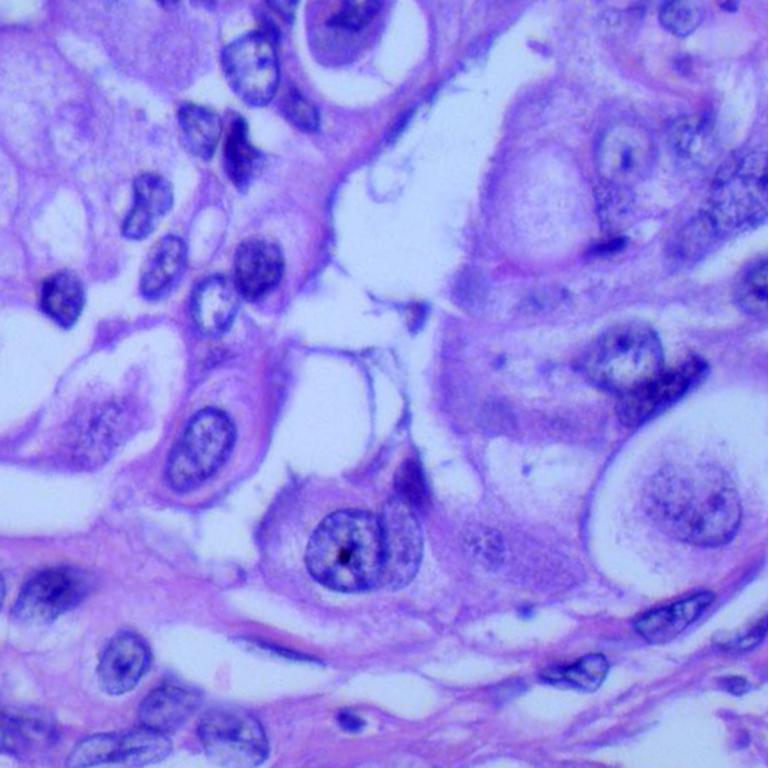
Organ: lung
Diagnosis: adenocarcinomas